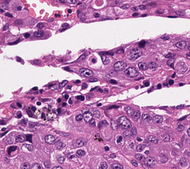
Tumor epithelial tissue: yes
Tumor-associated stroma tissue: no
Normal tissue: no